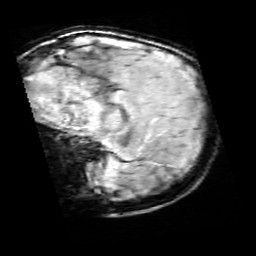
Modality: SWI
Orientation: sagittal
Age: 9
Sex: female
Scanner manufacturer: siemens
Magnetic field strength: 3 T
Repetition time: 0.027 s
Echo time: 0.02 s